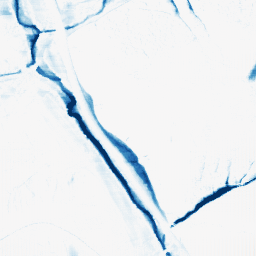
Category: morphological
Decomposition family: morphological_ellipse
Decomposition parameters: operation: closing
width: 5
height: 20
Upsampling method: fft_zeropad
Upsampling parameters: scale: 8
Upsampling scale: 8